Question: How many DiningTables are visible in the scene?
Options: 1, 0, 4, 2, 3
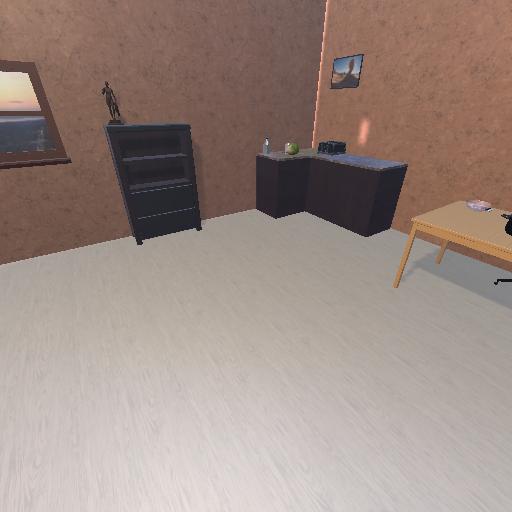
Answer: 1